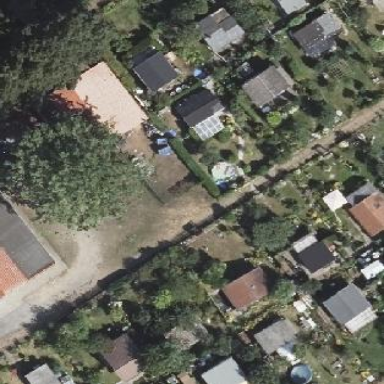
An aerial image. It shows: Plot in the allotments.